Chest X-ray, AP view. Patient: 40 years old, sex M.
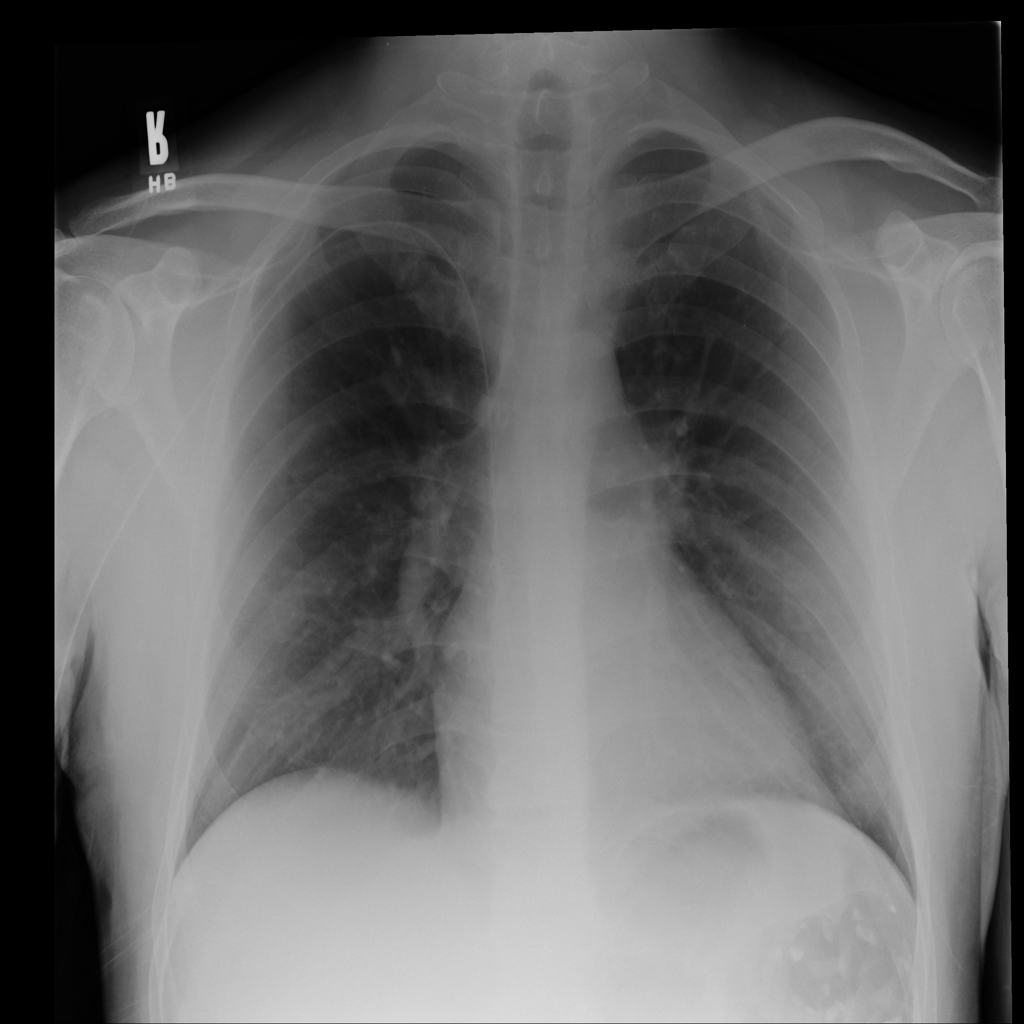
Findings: No Finding